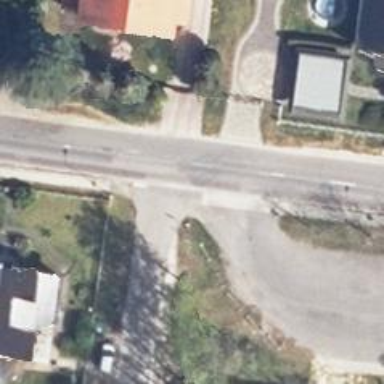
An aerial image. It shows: Secondary road with asphalt surface.